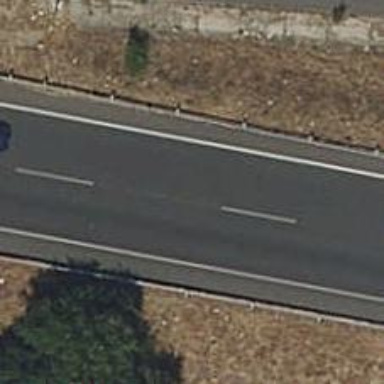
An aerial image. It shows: Motorway link.